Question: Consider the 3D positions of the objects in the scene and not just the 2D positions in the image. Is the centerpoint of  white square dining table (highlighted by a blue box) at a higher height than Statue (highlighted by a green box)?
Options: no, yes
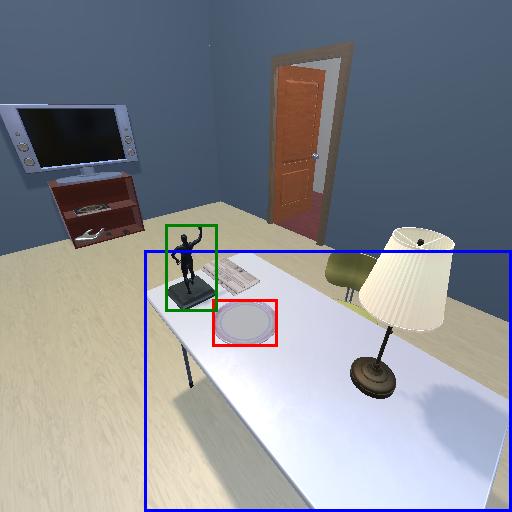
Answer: no